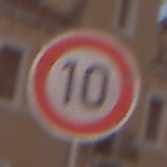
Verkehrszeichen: Geschwindigkeit10
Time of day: SunriseSunset
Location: Outdoor (Urban)
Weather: Clear
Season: NotSpecified
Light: Natural